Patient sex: F
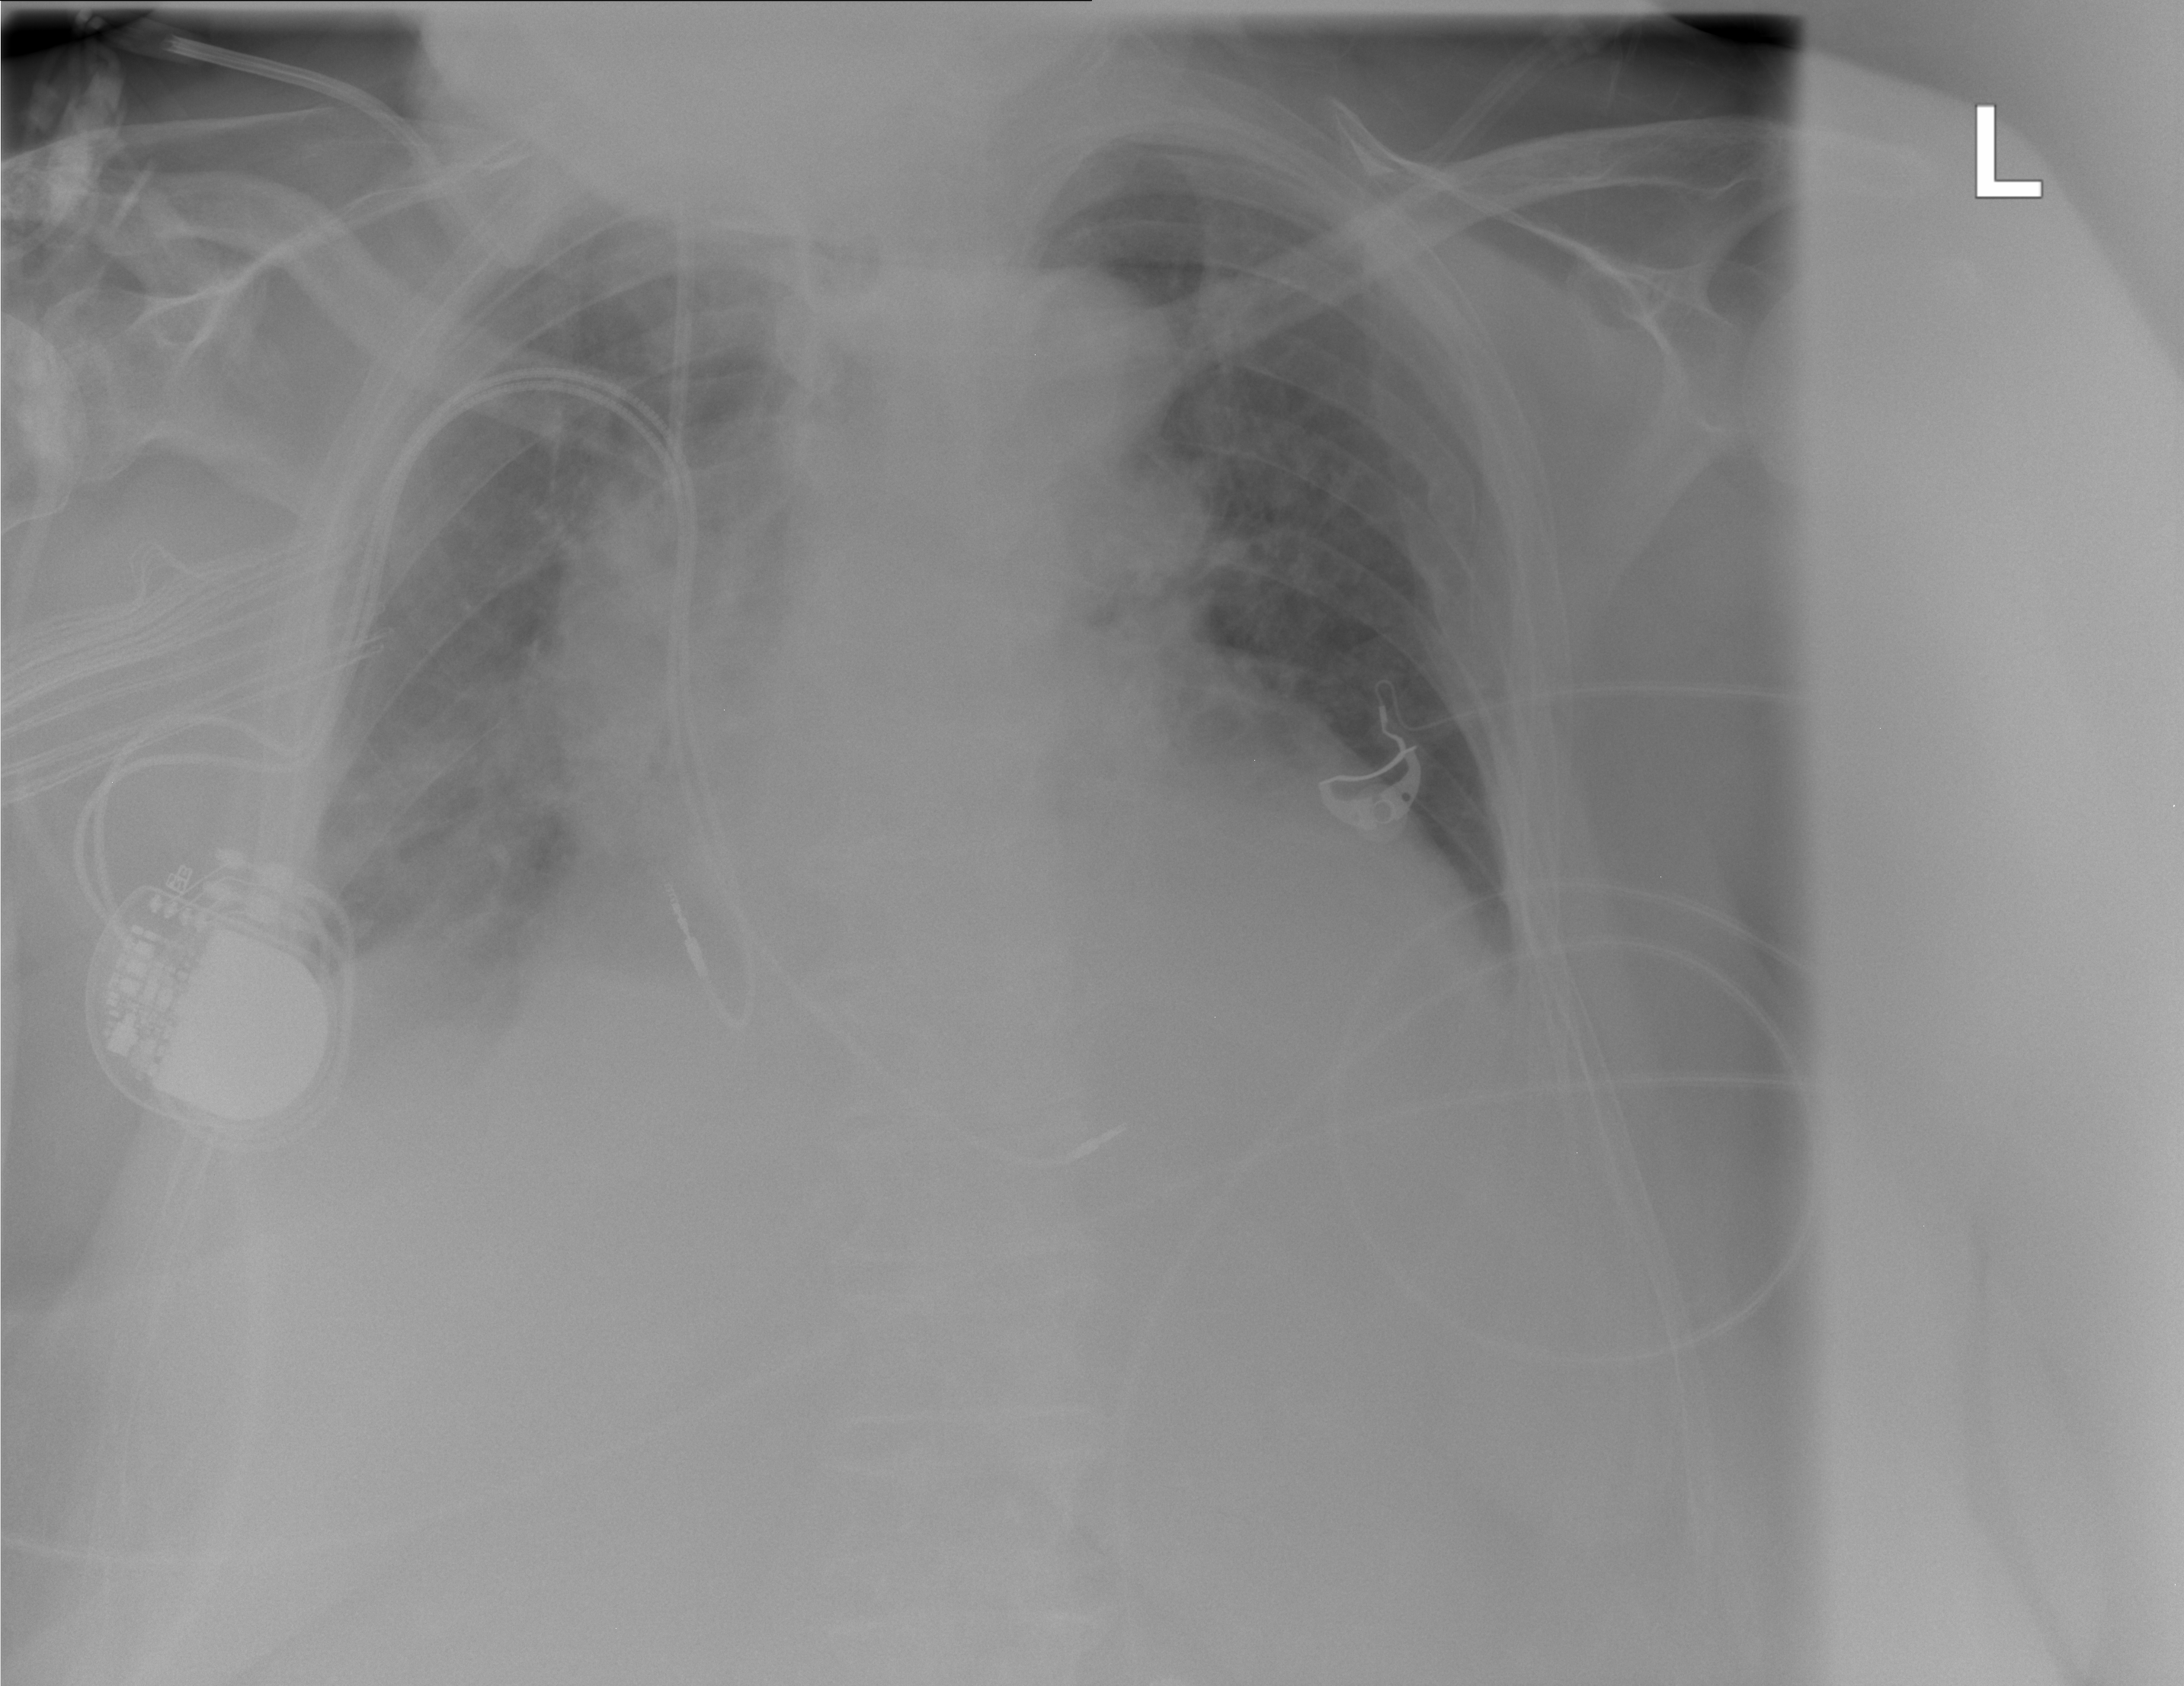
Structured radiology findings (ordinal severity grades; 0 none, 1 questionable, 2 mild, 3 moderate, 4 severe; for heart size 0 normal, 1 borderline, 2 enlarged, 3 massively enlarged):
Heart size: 2
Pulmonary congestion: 1
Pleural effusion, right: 1
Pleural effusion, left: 1
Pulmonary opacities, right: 1
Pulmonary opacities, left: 1
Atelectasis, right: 1
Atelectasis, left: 1